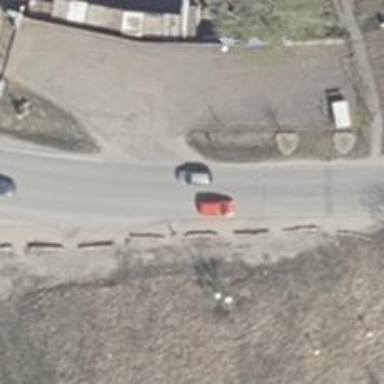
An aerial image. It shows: Unclassified road with asphalt surface.